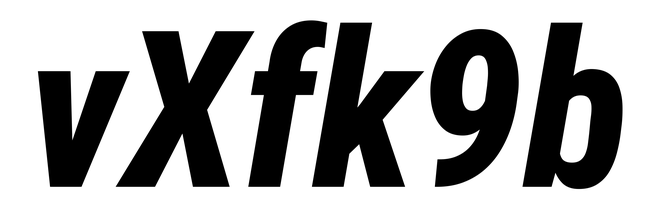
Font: Roboto-Italic_Condensed_ExtraBold_Italic